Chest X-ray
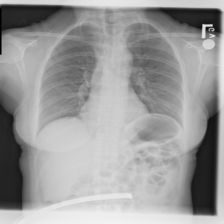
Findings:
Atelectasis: negative
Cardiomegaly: negative
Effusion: negative
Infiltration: negative
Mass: negative
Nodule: negative
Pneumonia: negative
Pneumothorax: negative
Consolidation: negative
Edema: negative
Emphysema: negative
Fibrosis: negative
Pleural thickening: negative
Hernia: negative